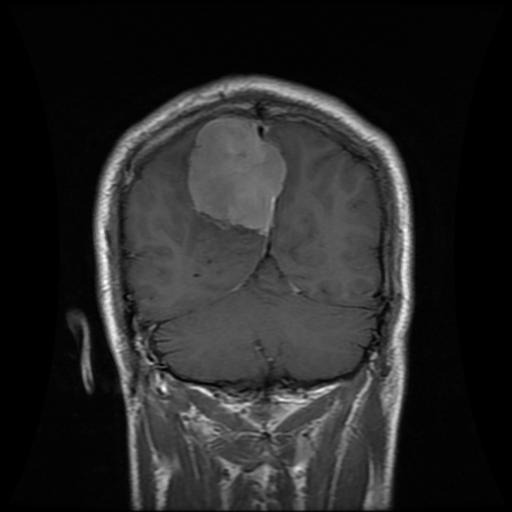
Label: meningioma